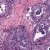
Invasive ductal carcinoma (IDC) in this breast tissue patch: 0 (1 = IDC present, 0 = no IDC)